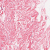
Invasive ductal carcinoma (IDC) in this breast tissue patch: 0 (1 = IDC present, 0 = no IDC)